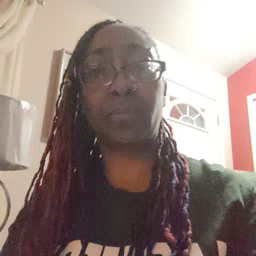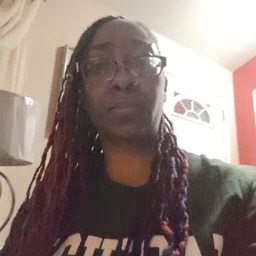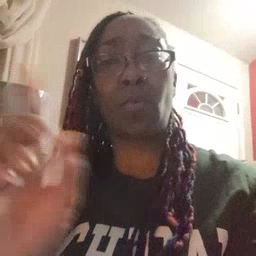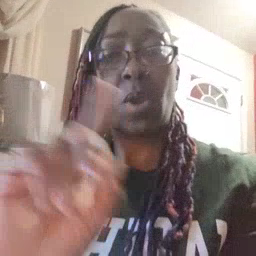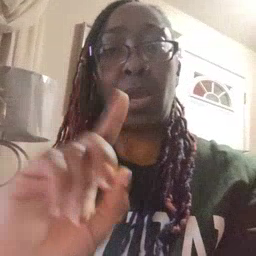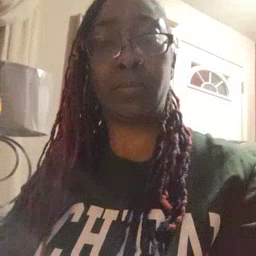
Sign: where